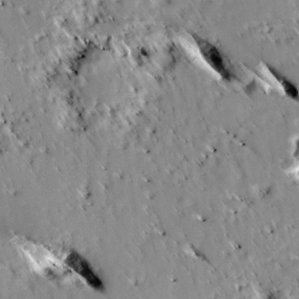
Label: non_frost